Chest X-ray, AP view. Patient: 43 years old, sex F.
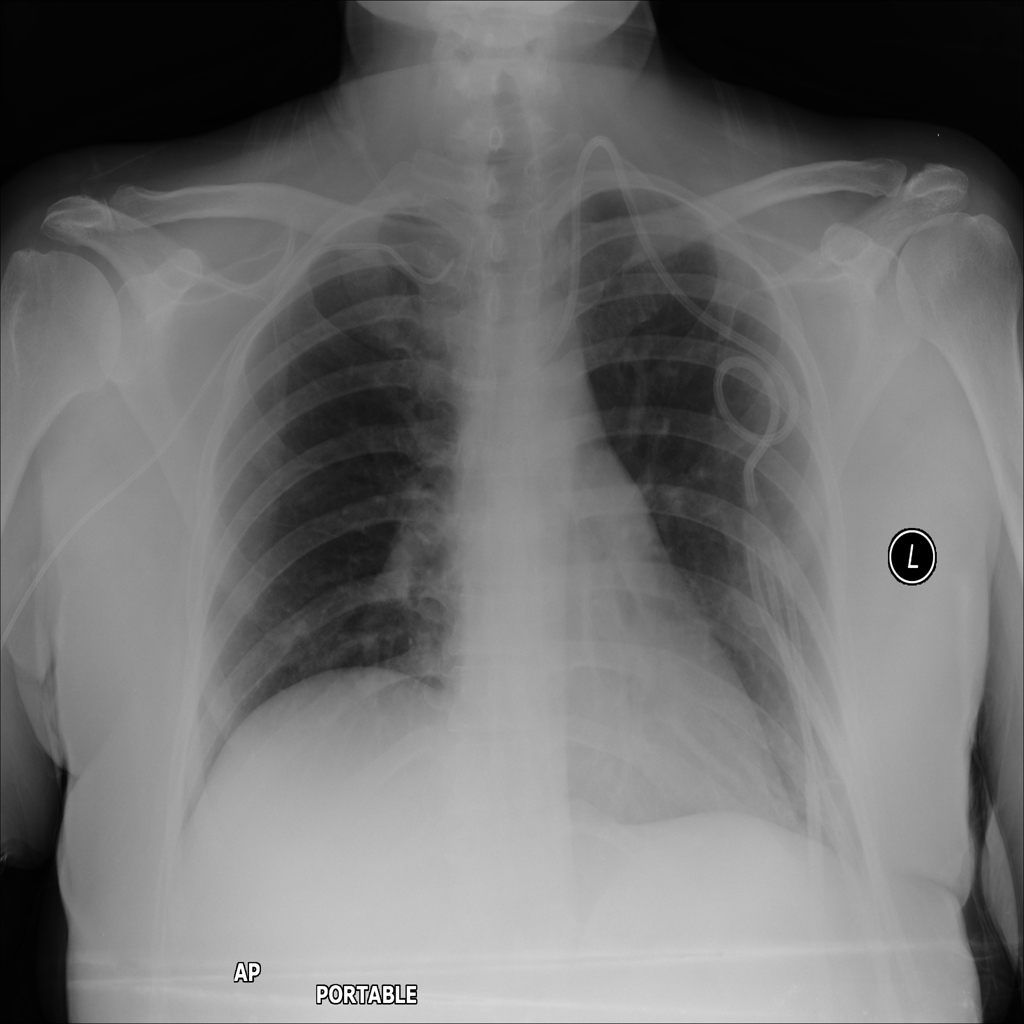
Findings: No Finding